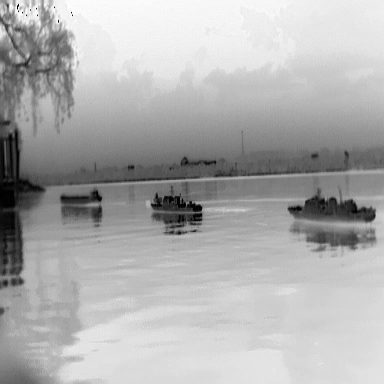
There are three objects shown in the infrared image, including two warships, and a liner.